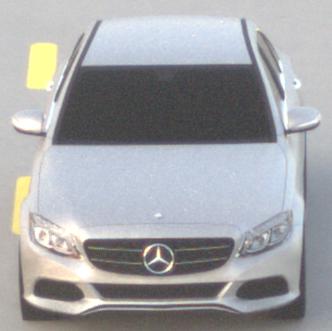
Make: Mercedes-Benz
Model: C 160
Detailed model: C-Class (205) Limousine
Model produced from: 2015/04
Model produced until: 2018/04
Doors: 4
Color: white
Road condition: dry road
Daytime: sunrise or sunset
Contrast: low contrast